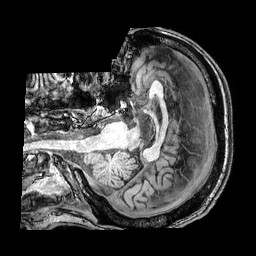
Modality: T1w
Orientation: axial
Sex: male
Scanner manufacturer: philips
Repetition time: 0.008252 s
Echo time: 0.00383 s